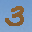
Label: 3